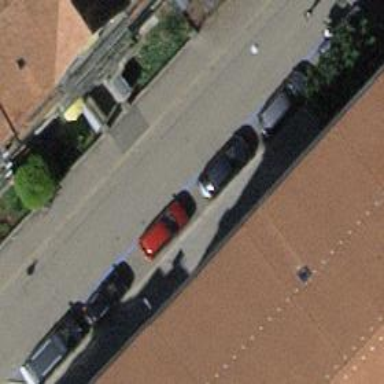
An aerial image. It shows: Parking lane.